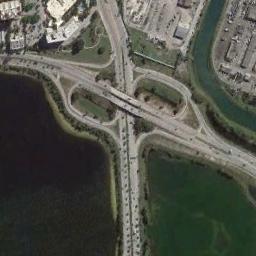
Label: overpass